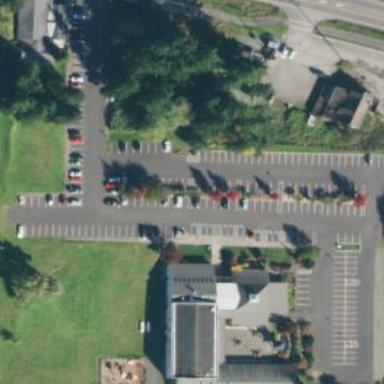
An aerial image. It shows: Parking area with surface dedicated for park and ride.